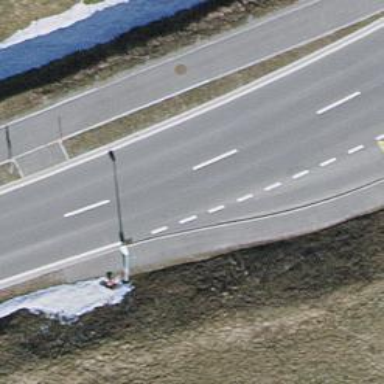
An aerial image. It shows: Secondary road with asphalt surface.